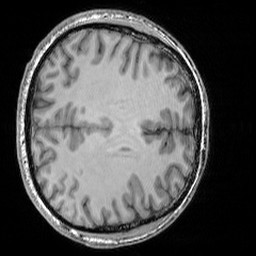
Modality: T1w
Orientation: axial
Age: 25
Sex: male
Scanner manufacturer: siemens
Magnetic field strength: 3 T
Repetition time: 1.9 s
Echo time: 0.00444 s